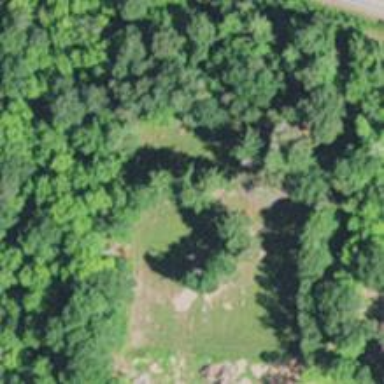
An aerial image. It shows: Cemetery.